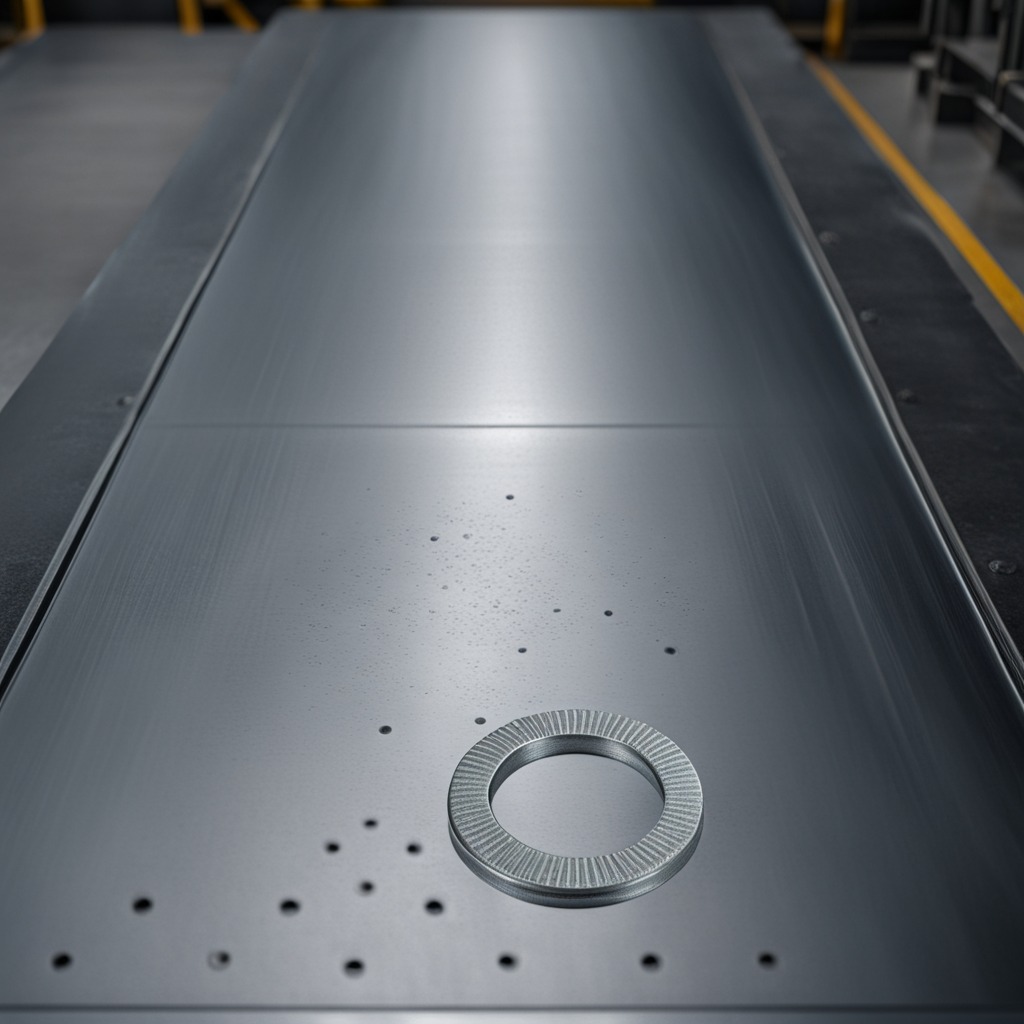
A flat metal washer lies on the cold steel table in a mining workshop.